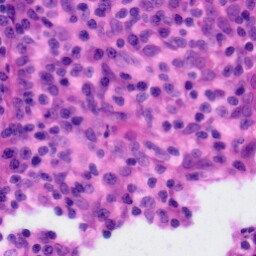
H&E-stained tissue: Tonsil